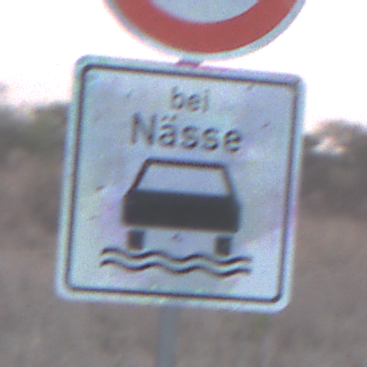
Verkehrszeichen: BeiNaesse
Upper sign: Geschwindigkeit130
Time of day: SunriseSunset
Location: Outdoor (Nature)
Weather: Clear
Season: NotSpecified
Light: Natural